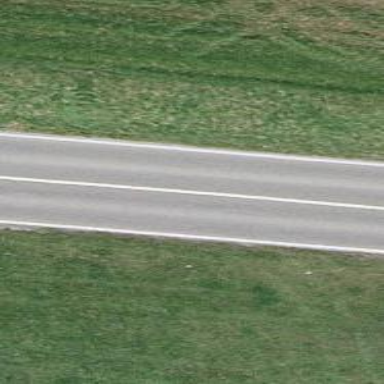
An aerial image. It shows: Secondary road with asphalt surface.